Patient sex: F
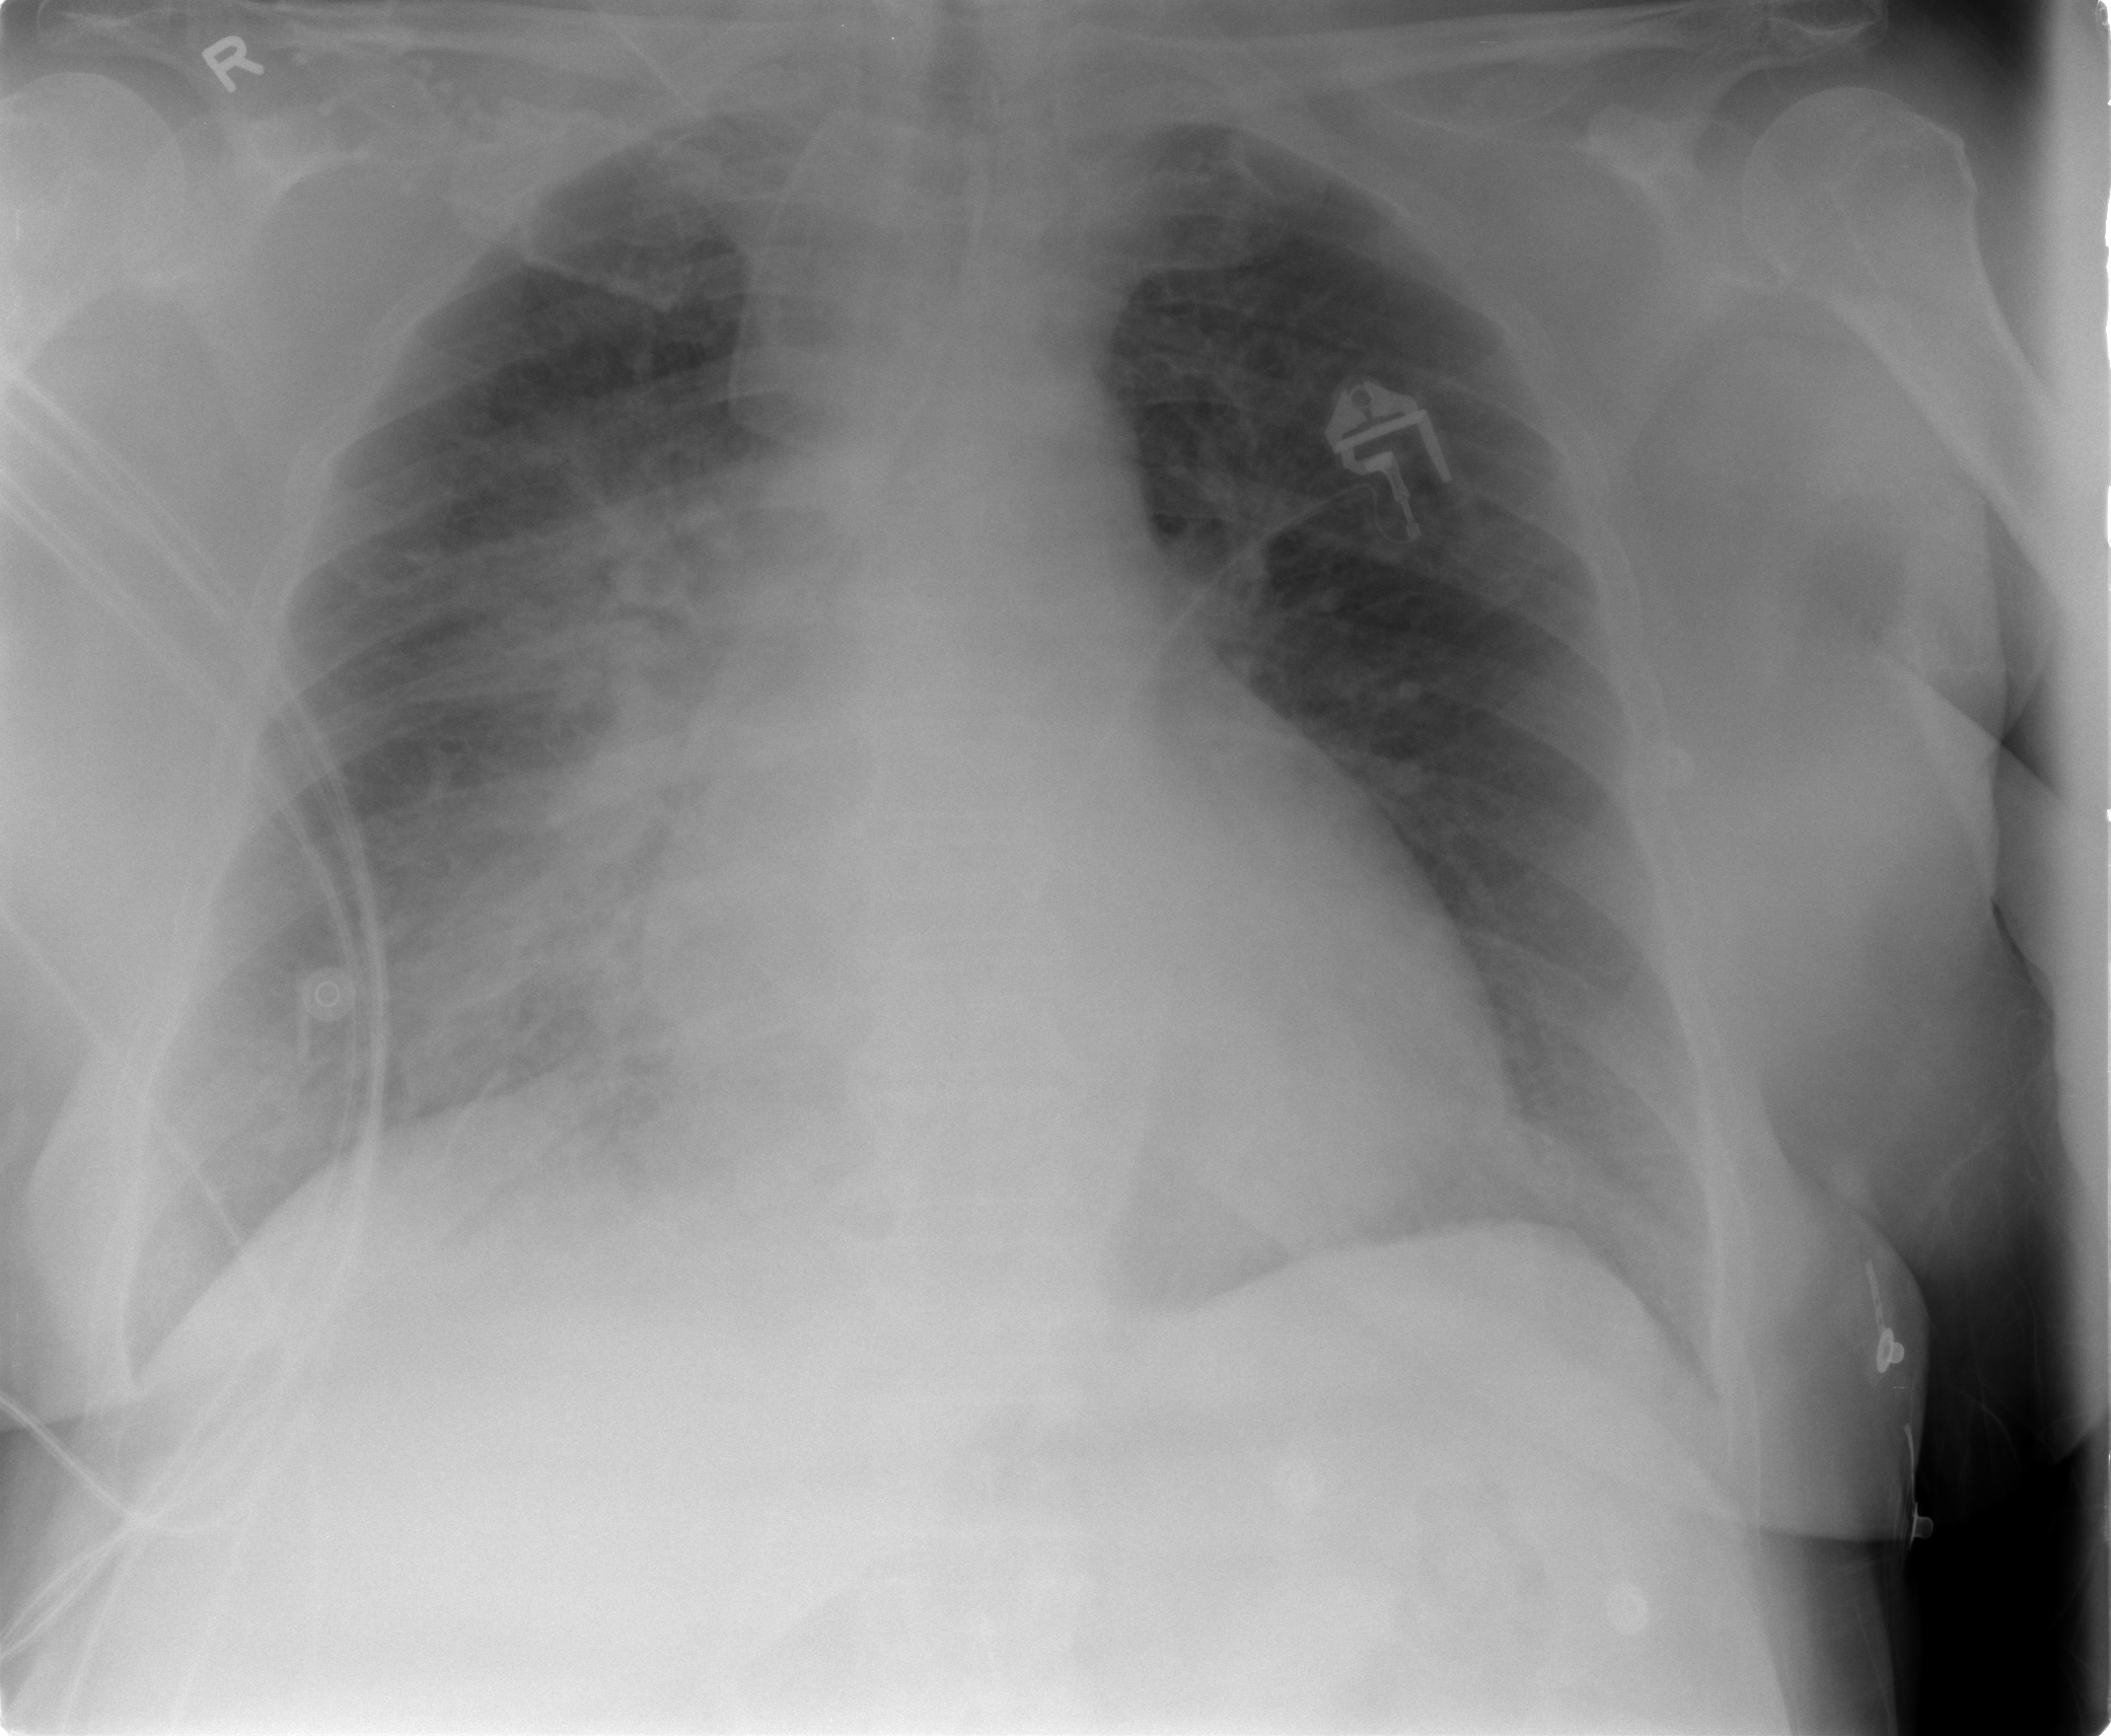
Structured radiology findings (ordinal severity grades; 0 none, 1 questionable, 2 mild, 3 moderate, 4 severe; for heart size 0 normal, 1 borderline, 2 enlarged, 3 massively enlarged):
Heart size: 2
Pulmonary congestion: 3
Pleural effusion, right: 0
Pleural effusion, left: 0
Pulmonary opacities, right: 3
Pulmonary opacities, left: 2
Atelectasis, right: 2
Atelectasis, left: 0